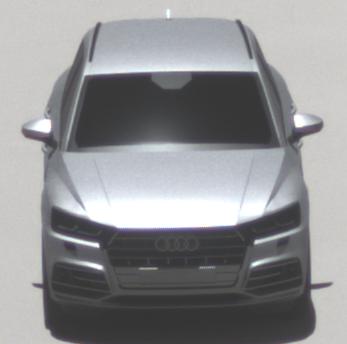
Make: Audi
Model: Q5 45 TFSI
Detailed model: Q5 (FY)
Model produced from: 2019/01
Model produced until: 2019/05
Doors: 5
Color: white
Road condition: dry road
Daytime: midday
Contrast: high contrast